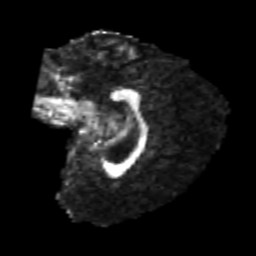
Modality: FA
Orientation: sagittal
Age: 24
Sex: female
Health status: healthy
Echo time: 0.074 s